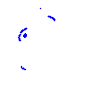
Particle: proton